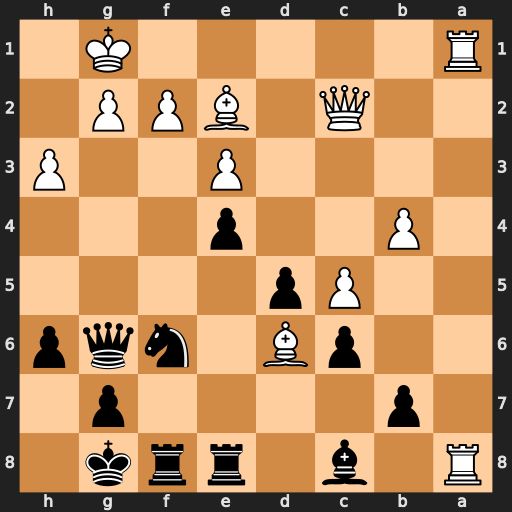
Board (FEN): R1b1rrk1/1p4p1/2pB1nqp/2Pp4/1P2p3/4P2P/2Q1BPP1/R5K1
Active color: b
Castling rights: -
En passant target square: -
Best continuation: Bxh3 Bg3 Rxa8 Rxa8 Rxa8